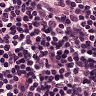
Metastatic tissue present: no